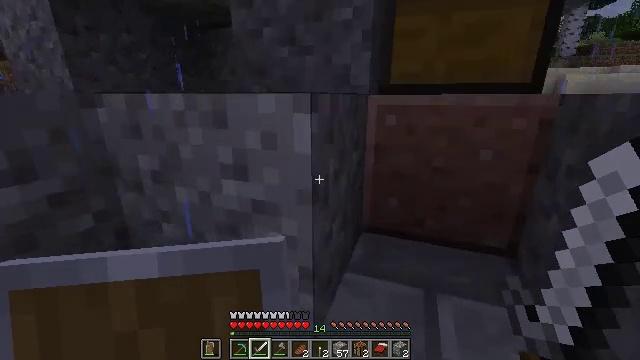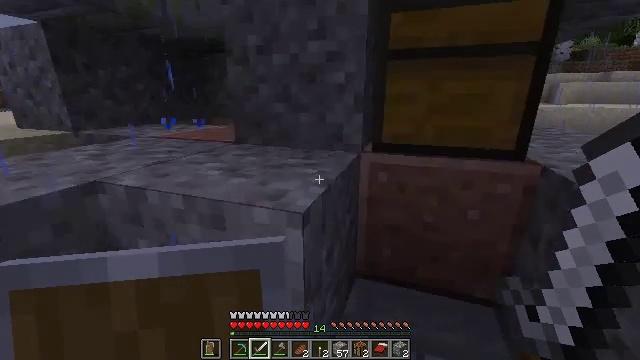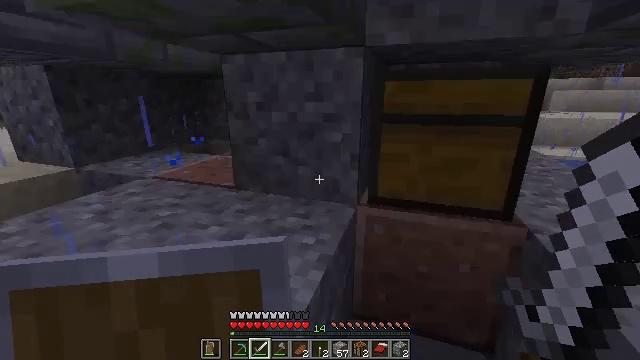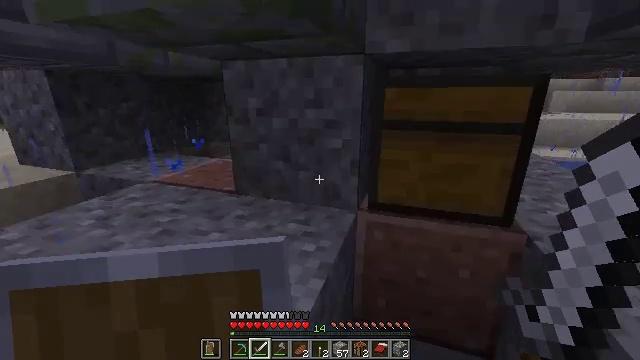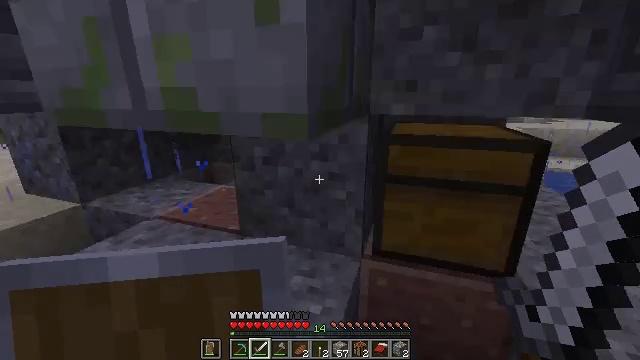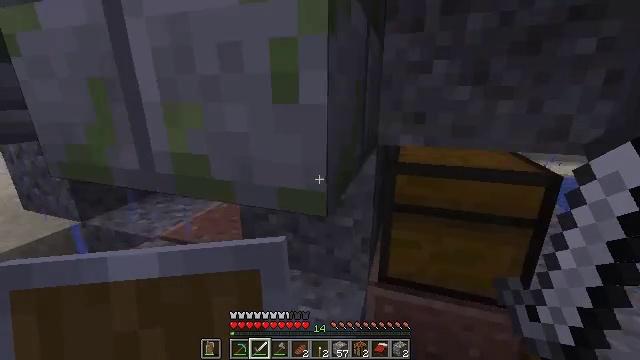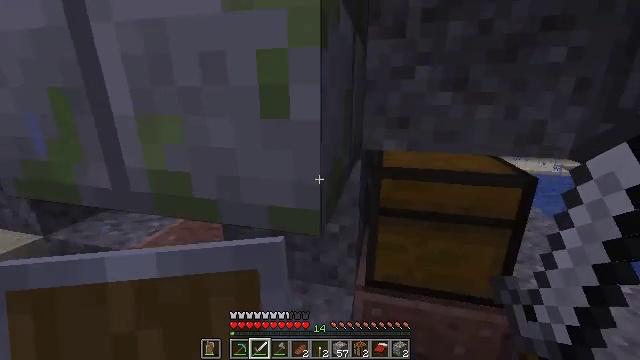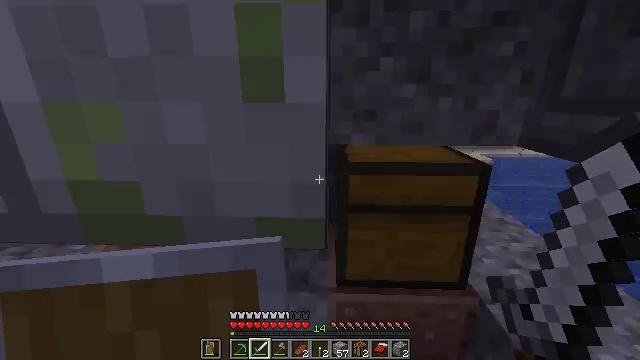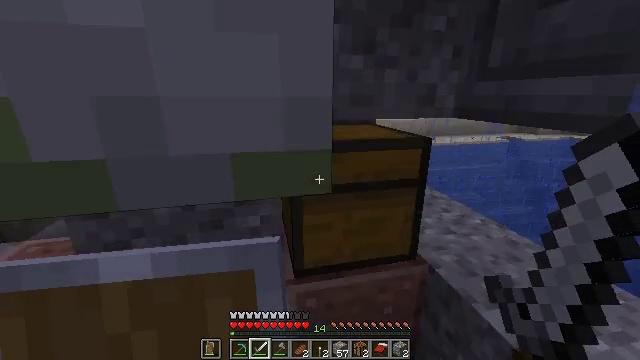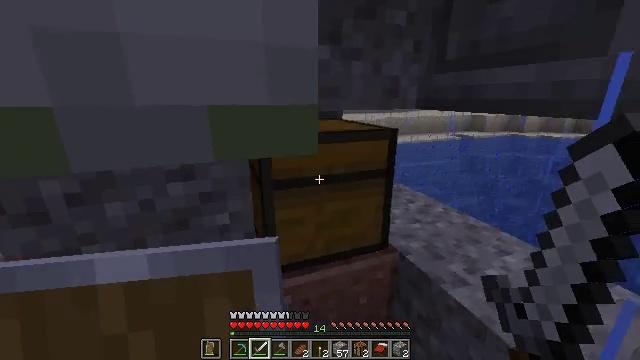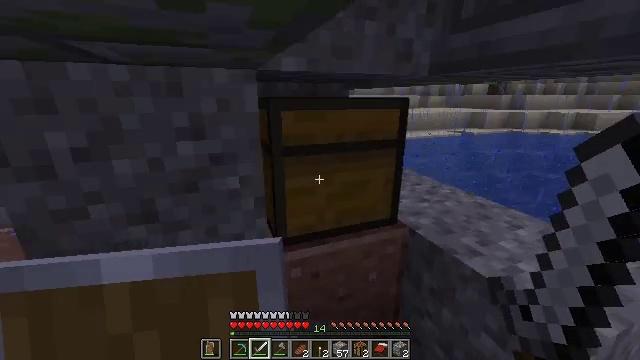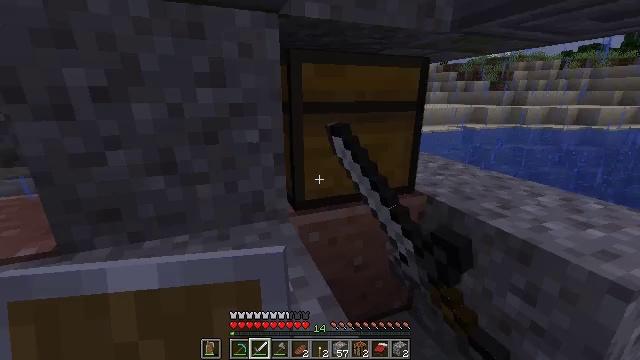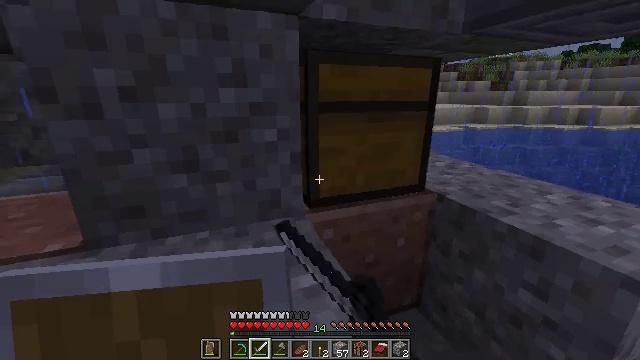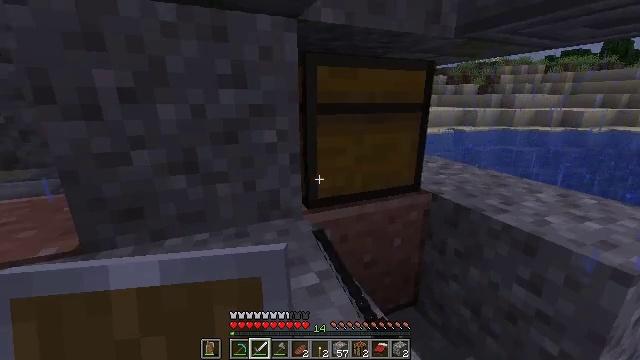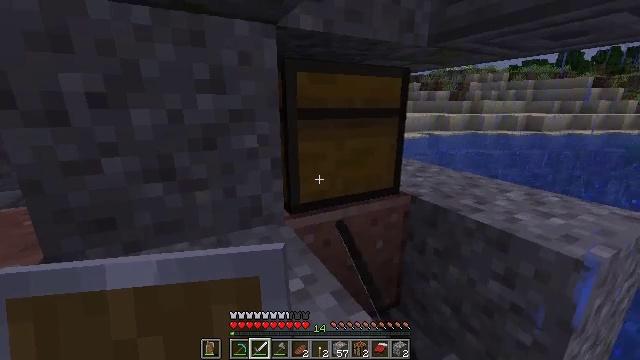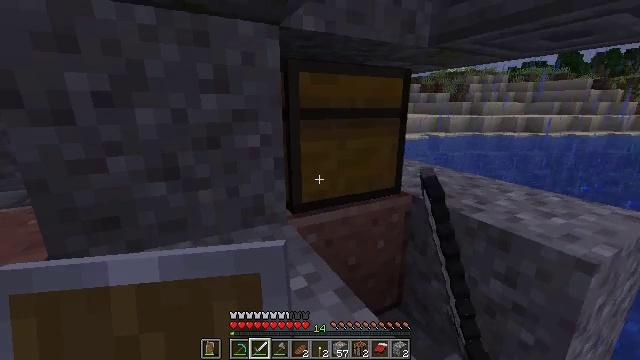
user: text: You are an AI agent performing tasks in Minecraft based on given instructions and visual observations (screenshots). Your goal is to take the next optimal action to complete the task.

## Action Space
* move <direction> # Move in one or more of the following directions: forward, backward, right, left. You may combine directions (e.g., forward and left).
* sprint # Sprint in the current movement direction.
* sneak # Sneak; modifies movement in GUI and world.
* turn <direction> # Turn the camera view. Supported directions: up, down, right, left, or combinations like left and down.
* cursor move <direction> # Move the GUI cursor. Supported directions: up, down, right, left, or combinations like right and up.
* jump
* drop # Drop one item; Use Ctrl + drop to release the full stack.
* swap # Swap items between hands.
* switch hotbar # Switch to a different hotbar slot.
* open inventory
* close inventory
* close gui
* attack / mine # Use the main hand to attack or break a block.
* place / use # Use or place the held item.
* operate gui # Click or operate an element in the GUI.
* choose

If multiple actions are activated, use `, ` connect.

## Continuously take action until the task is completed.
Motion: motion action
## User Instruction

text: Break the gravel block.
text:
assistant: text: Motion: move forward and move left, jump
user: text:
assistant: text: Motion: move forward and move left, jump
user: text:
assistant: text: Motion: move forward and move left, jump
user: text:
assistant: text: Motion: move forward and move left, jump
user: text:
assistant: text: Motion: move forward and move left, jump
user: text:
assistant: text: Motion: move forward and move left, turn right, jump
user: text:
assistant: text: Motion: move forward and move left, turn right, jump
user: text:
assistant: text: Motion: move forward and move left, turn right
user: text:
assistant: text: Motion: move forward and move left, turn right
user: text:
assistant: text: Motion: move left, use / place
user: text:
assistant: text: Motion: use / place
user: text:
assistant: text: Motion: use / place
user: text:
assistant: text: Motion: turn right, use / place
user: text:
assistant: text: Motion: turn right and up
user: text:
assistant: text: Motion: no_op
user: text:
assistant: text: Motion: no_op
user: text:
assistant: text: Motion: no_op
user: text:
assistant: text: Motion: no_op
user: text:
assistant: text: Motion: no_op
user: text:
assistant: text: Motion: no_op
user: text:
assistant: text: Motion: turn right and up
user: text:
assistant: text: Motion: turn up
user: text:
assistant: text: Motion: turn up
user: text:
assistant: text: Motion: turn right and up
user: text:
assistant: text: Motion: no_op
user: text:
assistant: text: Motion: no_op
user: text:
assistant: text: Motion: no_op
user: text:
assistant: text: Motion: use / place
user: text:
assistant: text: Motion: use / place
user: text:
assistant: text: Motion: use / place